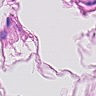
Metastatic tissue present: no